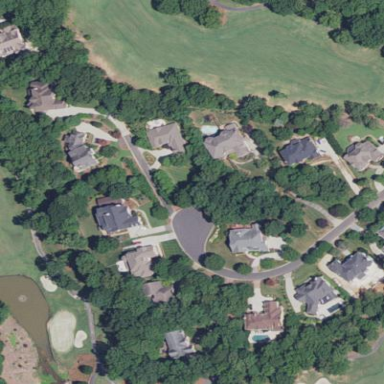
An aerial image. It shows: Designated golf cart path.